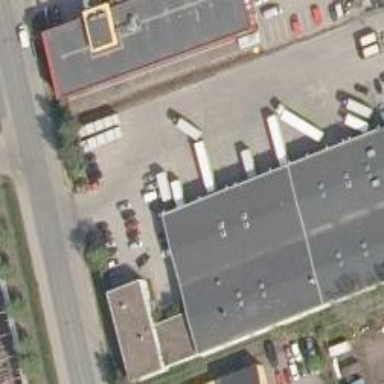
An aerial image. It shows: Industrial building.